Interaction volume radius: 10 \u00c5
Interaction volume height: 10 \u00c5
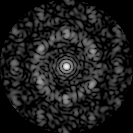
Disorder parameter: 0.6467